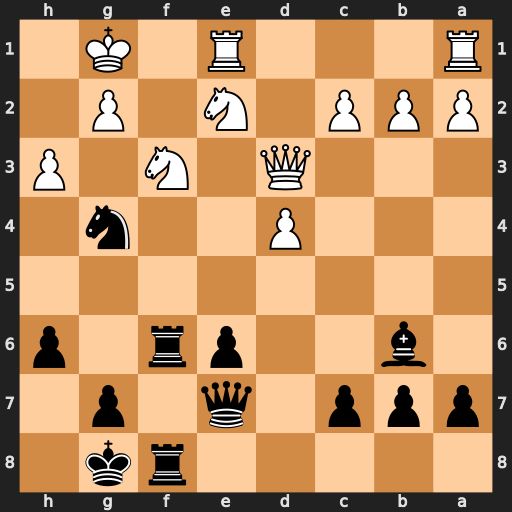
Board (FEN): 5rk1/ppp1q1p1/1b2pr1p/8/3P2n1/3Q1N1P/PPP1N1P1/R3R1K1
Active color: b
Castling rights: -
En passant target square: -
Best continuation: Rxf3 gxf3 Ne5 Qe4 Nxf3+